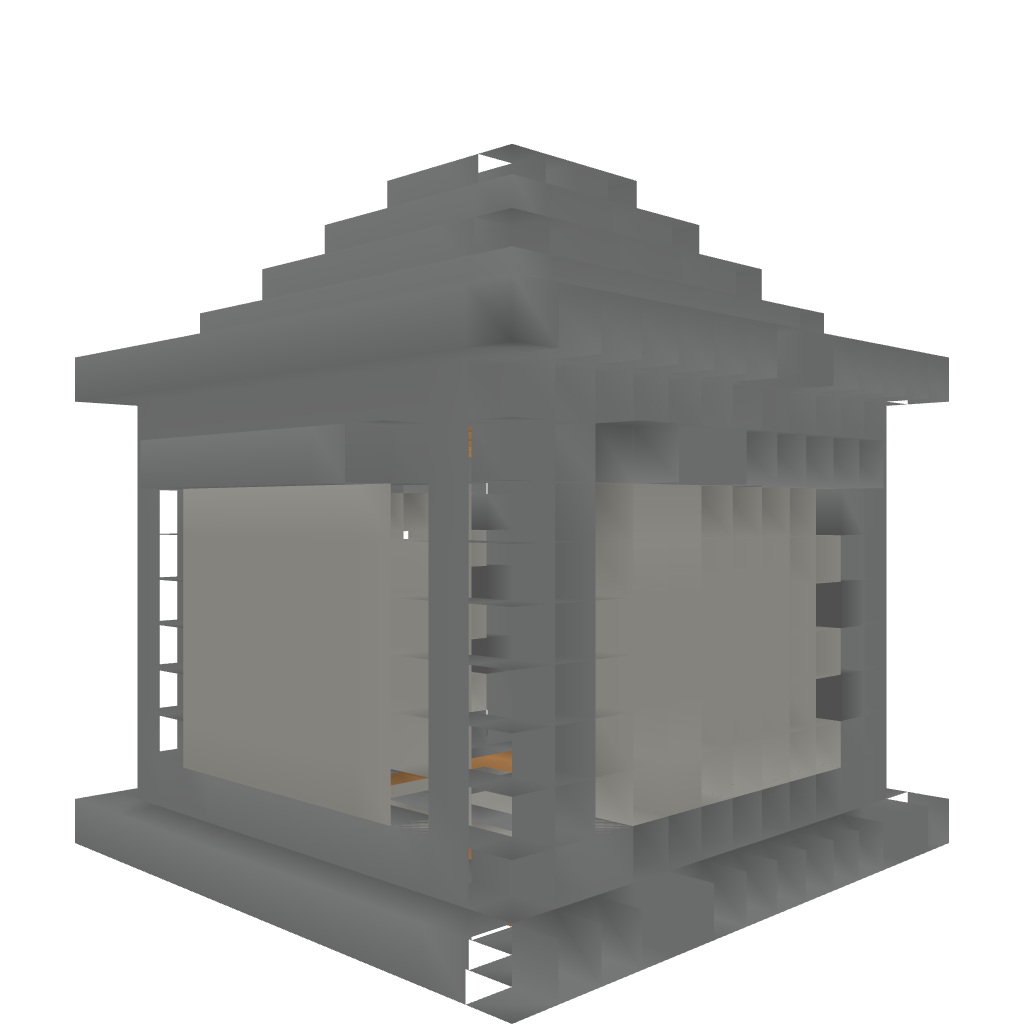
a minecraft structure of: FinalBattle Default Arena